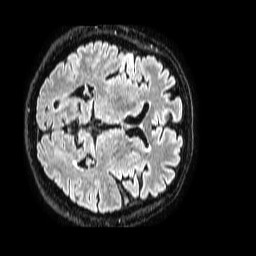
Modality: FLAIR
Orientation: axial
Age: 67
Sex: male
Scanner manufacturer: philips
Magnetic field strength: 1.5 T
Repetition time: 4.8 s
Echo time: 0.3 s